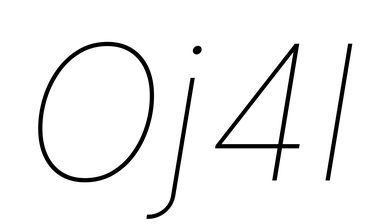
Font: Inter-Italic_Thin_Italic